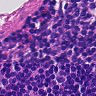
Metastatic tissue present: no